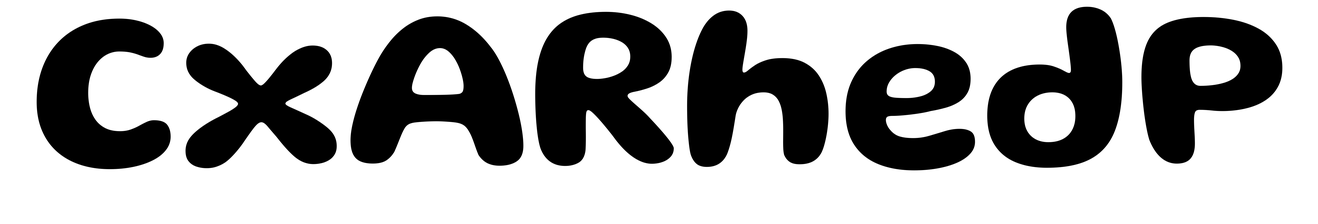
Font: Gluten_SemiBold